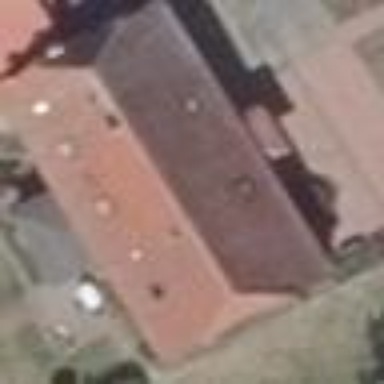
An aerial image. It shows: Building with roof tiles. The roof has half-hipped shape.